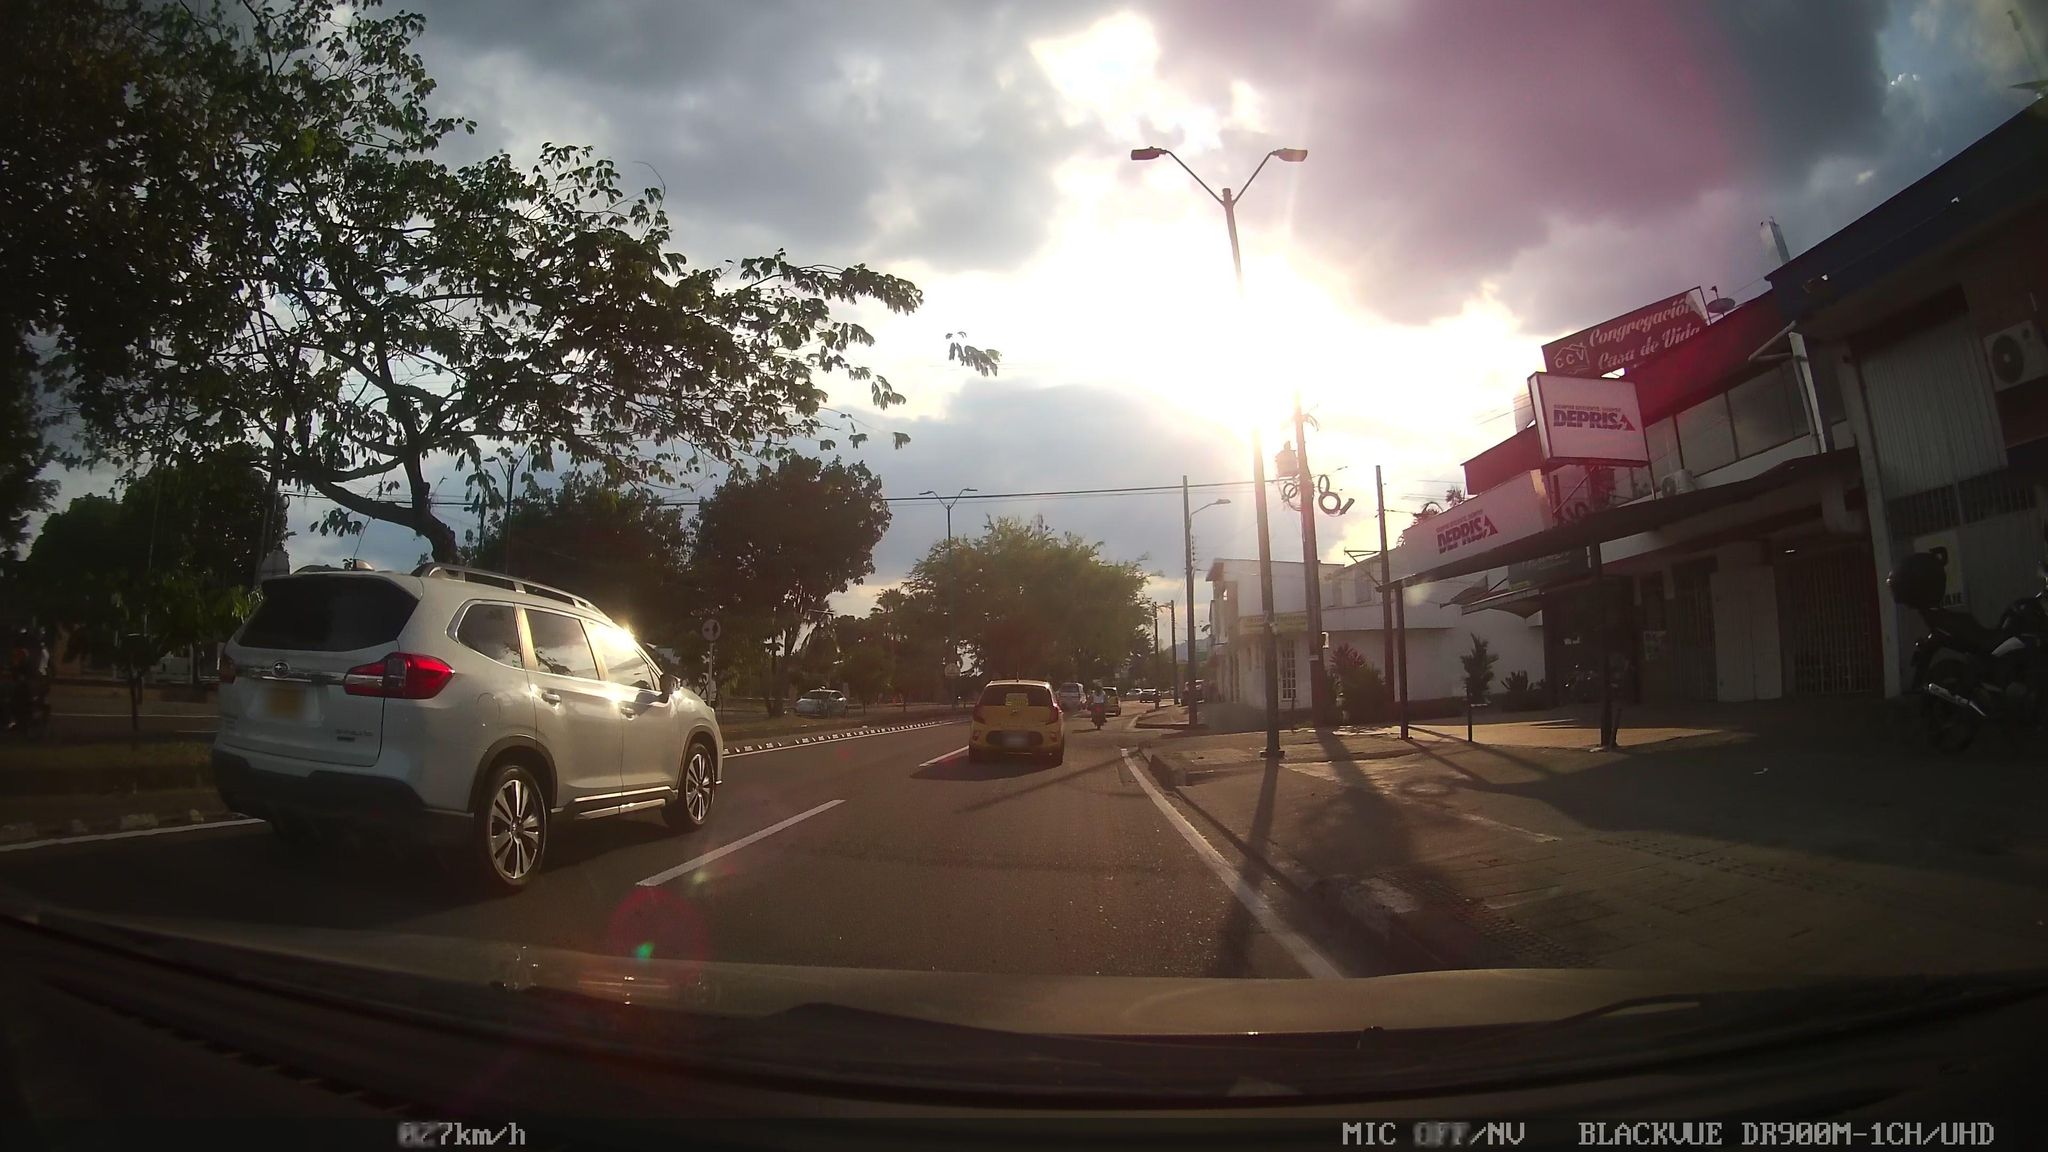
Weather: clear
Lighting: dusk/dawn
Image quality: good
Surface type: driving surface
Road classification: secondary
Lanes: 2.0
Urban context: urban centre
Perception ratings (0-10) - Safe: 1.6, Lively: 5.83, Beautiful: 5.7, Boring: 2.01, Depressing: 2.56, Wealthy: 5.76